Question: I have a data.frame were each row contains the parameter values for a function (i.e. one function per row). I would like to draw these functions. The functions are conditional, and should only be drawn for certain values, and have kinks (due to min/max levels). See example of what I am trying to archive:

I originally considered using 'curve()' or 'stat_function' (ggplot2-library). But I could not see how it would be possible to draw the curves only for certain values (see <URL>, without generating a data.frame.
So I created a function that generates the plot data:
'''
N = 10000;
PrisstrukturToPlotdata = function(s){
# Create empty data.frame:
A <- data.frame(Site=rep(s$Site, N), bid=1:N, Saelger=rep(NA, N), Koeber=rep(NA, N), stringsAsFactors=FALSE)
# Fill out the data.frame:
for (i in 1:N) {
# Don't draw below:
if(i > s$Mindste_bud*s$Kurs) {
# First parenthesis is condition to insure we are above min, second parenthesis is in-between min and max, and third parenthesis is condition for above max:
A[i, ]$Saelger = s$Saelger_Fast_salaer*s$Kurs + i*s$Saelger_Andet_pct +
(i*s$Saelger_Variable_salaer <= s$Saelger_Min_variable_salaer*s$Kurs) *
s$Saelger_Min_variable_salaer*s$Kurs +
(i*s$Saelger_Variable_salaer > s$Saelger_Min_variable_salaer | (s$Saelger_Max_variable_salaer != 0 & i*s$Saelger_Variable_salaer < s$Saelger_Max_variable_salaer*s$Kurs)) *
i*s$Saelger_Variable_salaer
(s$Saelger_Max_variable_salaer != 0 & i*s$Saelger_Variable_salaer >= s$Saelger_Max_variable_salaer*s$Kurs) *
s$Saelger_Max_variable_salaer*s$Kurs;
A[i, ]$Koeber = s$Koeber_Fast_salaer*s$Kurs + i*s$Koeber_Variable_salaer;
}
}
return(A)
}
library(plyr)
Plotdata = adply(Prisstruktur, 1, PrisstrukturToPlotdata, .expand = FALSE)
'''
: There is a minimum value, below which the curve should not be drawn at all; 'if(i > s$Mindste_bud*s$Kurs)').
Then there is a percentage 'i*s$Saelger_Variable_salaer' with respectively a minimum and maximum level (to complicate things not all functions have a max, those without the max value is just '0'). If the percentage is below the minimum, the minimum level should be used. If the percentage is above the max, then the maximum level should be used. In between the percentage should be used.
The script above works okay for N=100 or even N=1000, but when I go to N=10000 or above it takes ages to run. I am guessing this is due to all the conditional statements, but I am not sure how to do this in a more efficient manner?
---
Dummy data:
'''
Site = c('A', 'B', 'C')
Mindste_bud = c(300, 0 , 0)
Saelger_Fast_salaer = c(0, 250, 2)
Saelger_Variable_salaer = c(0.12, 0.16, 0.10)
Saelger_Min_variable_salaer = c(250, 0, 0)
Saelger_Max_variable_salaer = c(0, 0, 250)
Saelger_Andet_pct = c(0, 0, 0)
Koeber_Fast_salaer = c(95, 0, 0)
Koeber_Variable_salaer = c(0.2, 0.25, 0)
Kurs = c(1, 1, 5.430)
Prisstruktur = cbind(Site, Mindste_bud, Saelger_Fast_salaer, Saelger_Variable_salaer, Saelger_Min_variable_salaer, Saelger_Max_variable_salaer, Saelger_Andet_pct, Koeber_Fast_salaer, Koeber_Variable_salaer, Kurs)
'''
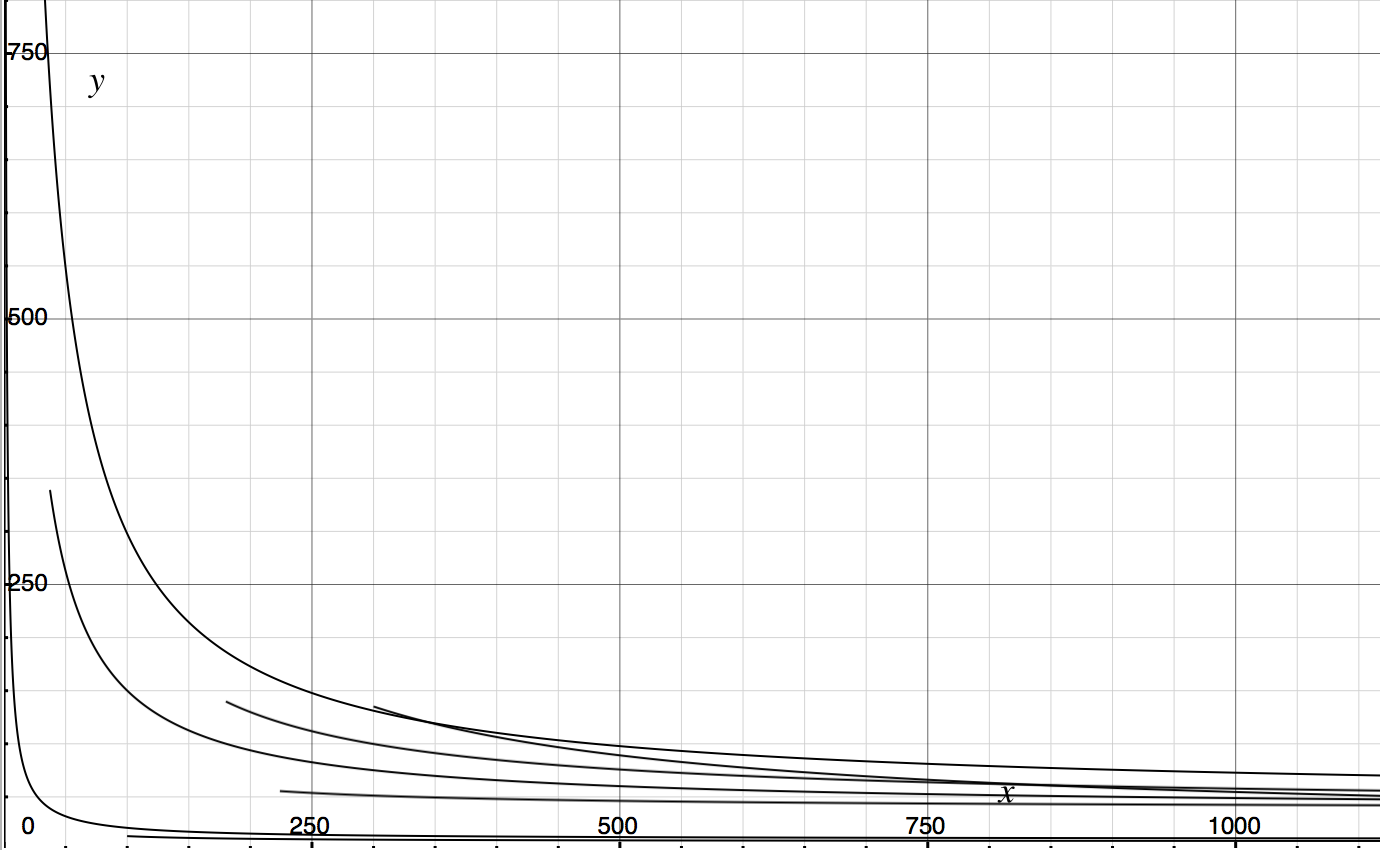
Answer: You don't need a loop in your function. I doubt that you need all N = 10000 data points to get a nice plot. I've added structure to your code by using more whitespace and some ifelse functions for clarity.
'''
PrisstrukturToPlotdata <- function(s, N = 10000, Length = 101)
n <- seq(s$Mindste_bud * s$Kurs + 1, N, length = Length)
data.frame(
Bid = n,
Saelger =
s$Saelger_Fast_salaer * s$Kurs +
n * s$Saelger_Andet_pct +
ifelse(
n * s$Saelger_Variable_salaer <= s$Saelger_Min_variable_salaer * s$Kurs,
s$Saelger_Min_variable_salaer * s$Kurs,
0
) +
ifelse(
n * s$Saelger_Variable_salaer > s$Saelger_Min_variable_salaer |
(s$Saelger_Max_variable_salaer != 0 &
n * s$Saelger_Variable_salaer < s$Saelger_Max_variable_salaer * s$Kurs),
n * s$Saelger_Variable_salaer,
0
) +
ifelse(
s$Saelger_Max_variable_salaer != 0 & n * s$Saelger_Variable_salaer >= s$Saelger_Max_variable_salaer * s$Kurs,
s$Saelger_Max_variable_salaer * s$Kurs,
0
),
Koeber = s$Koeber_Fast_salaer * s$Kurs + n * s$Koeber_Variable_salaer
)
)
'''